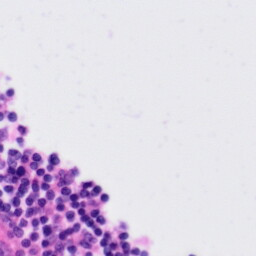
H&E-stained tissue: Tonsil